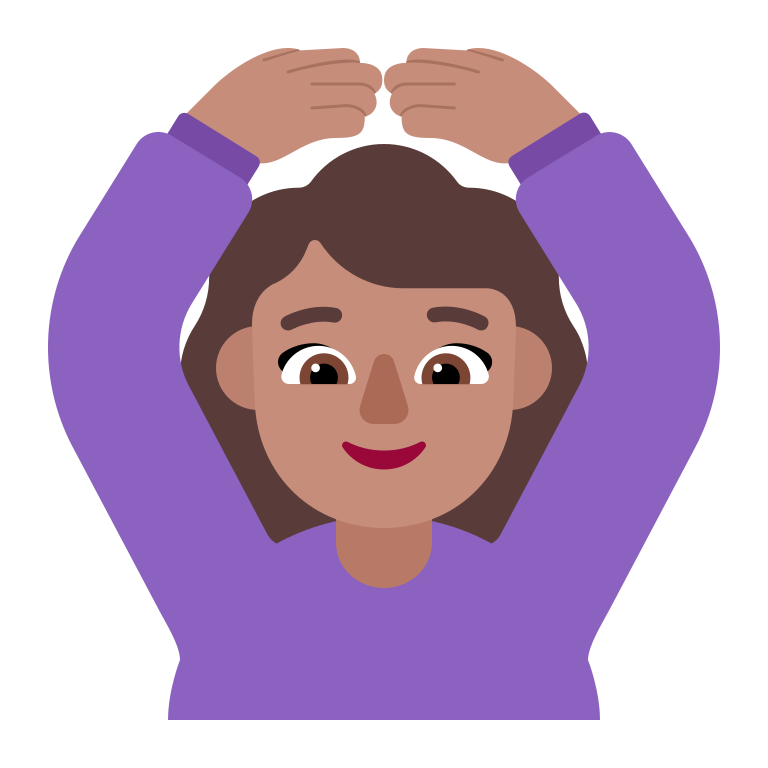
woman gesturing ok flat